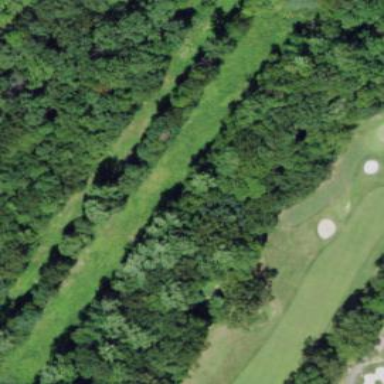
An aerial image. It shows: Grassy golf fairway.